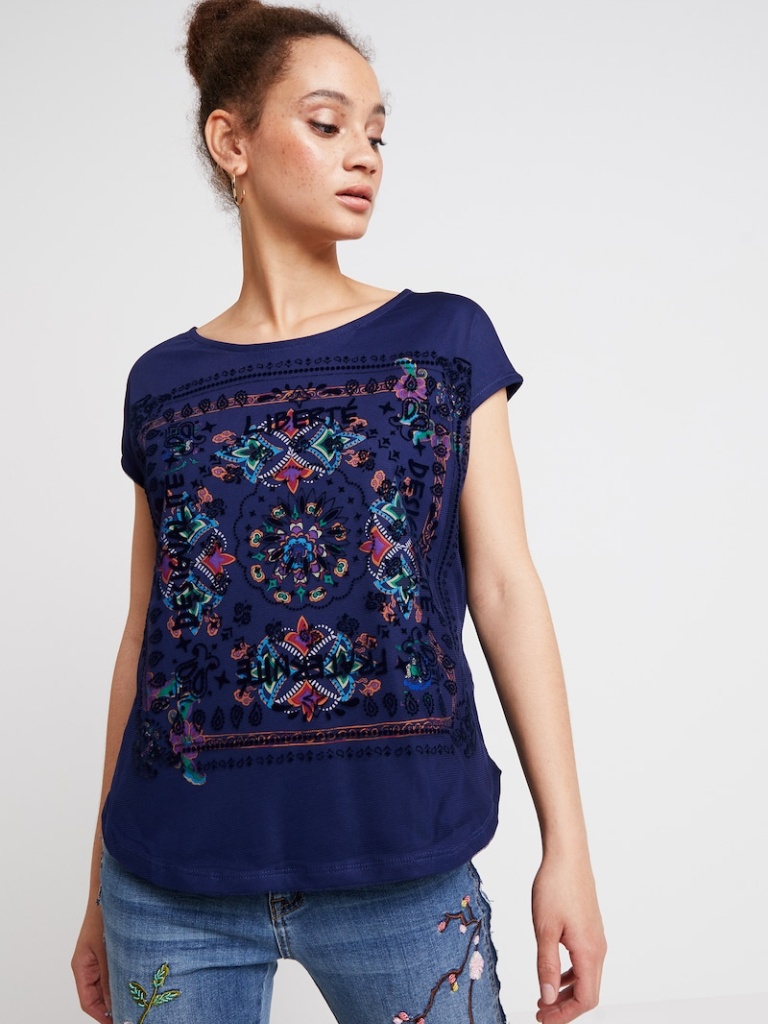
cotton relaxed short sleeve hip length Untucked crew t-shirt